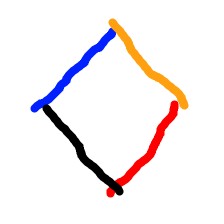
Shape: rhombus